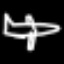
Label: airplane